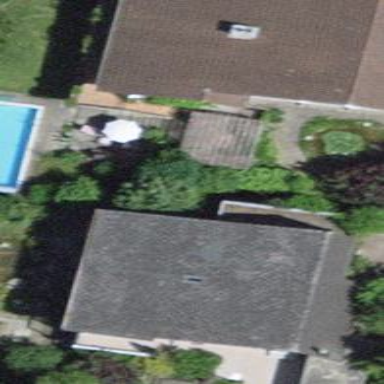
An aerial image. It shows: Simple and straightforward house.